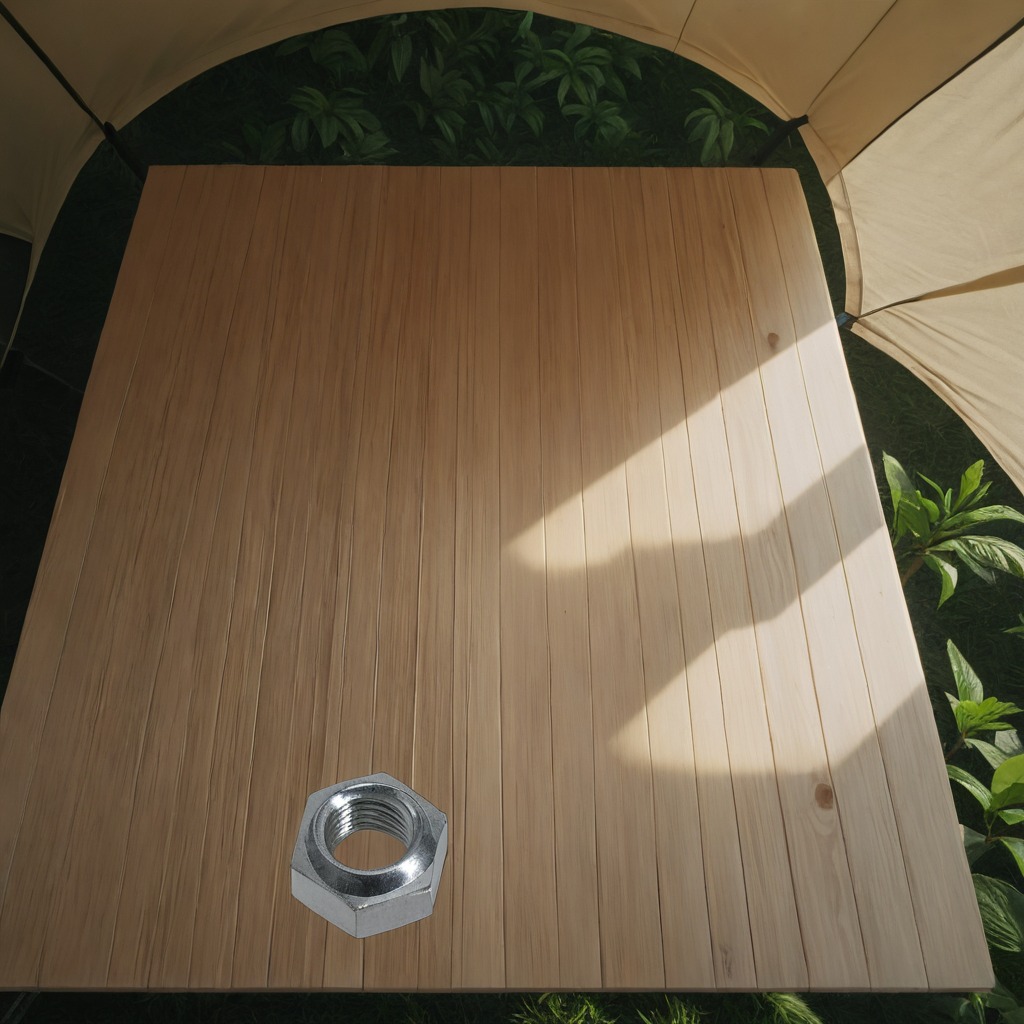
A metal nut is lying on a wooden table inside a jungle field workshop tent.